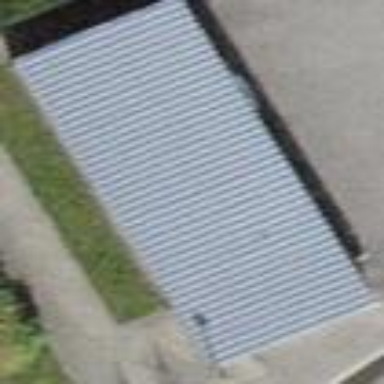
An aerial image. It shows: View of roof of building.